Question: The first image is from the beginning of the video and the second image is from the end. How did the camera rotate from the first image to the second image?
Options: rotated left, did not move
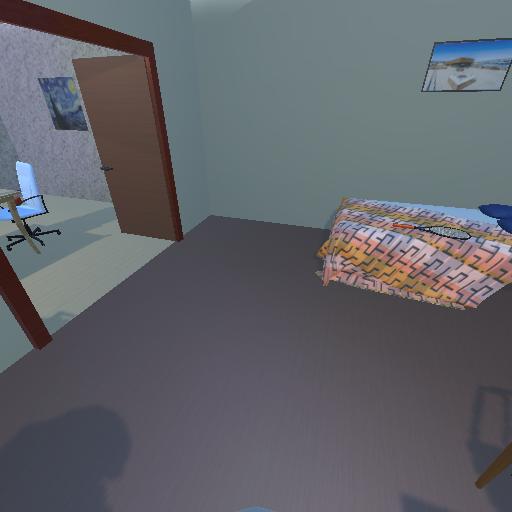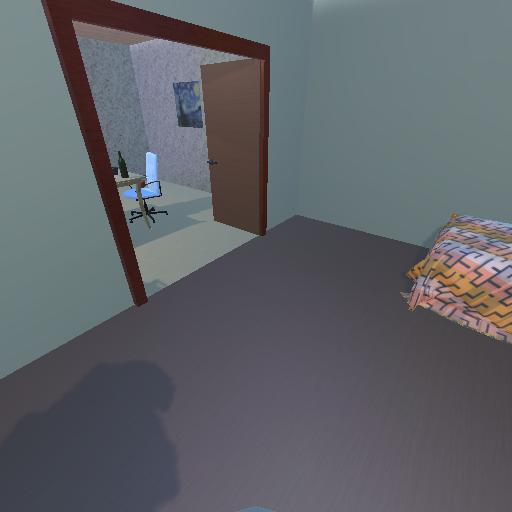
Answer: rotated left